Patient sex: M
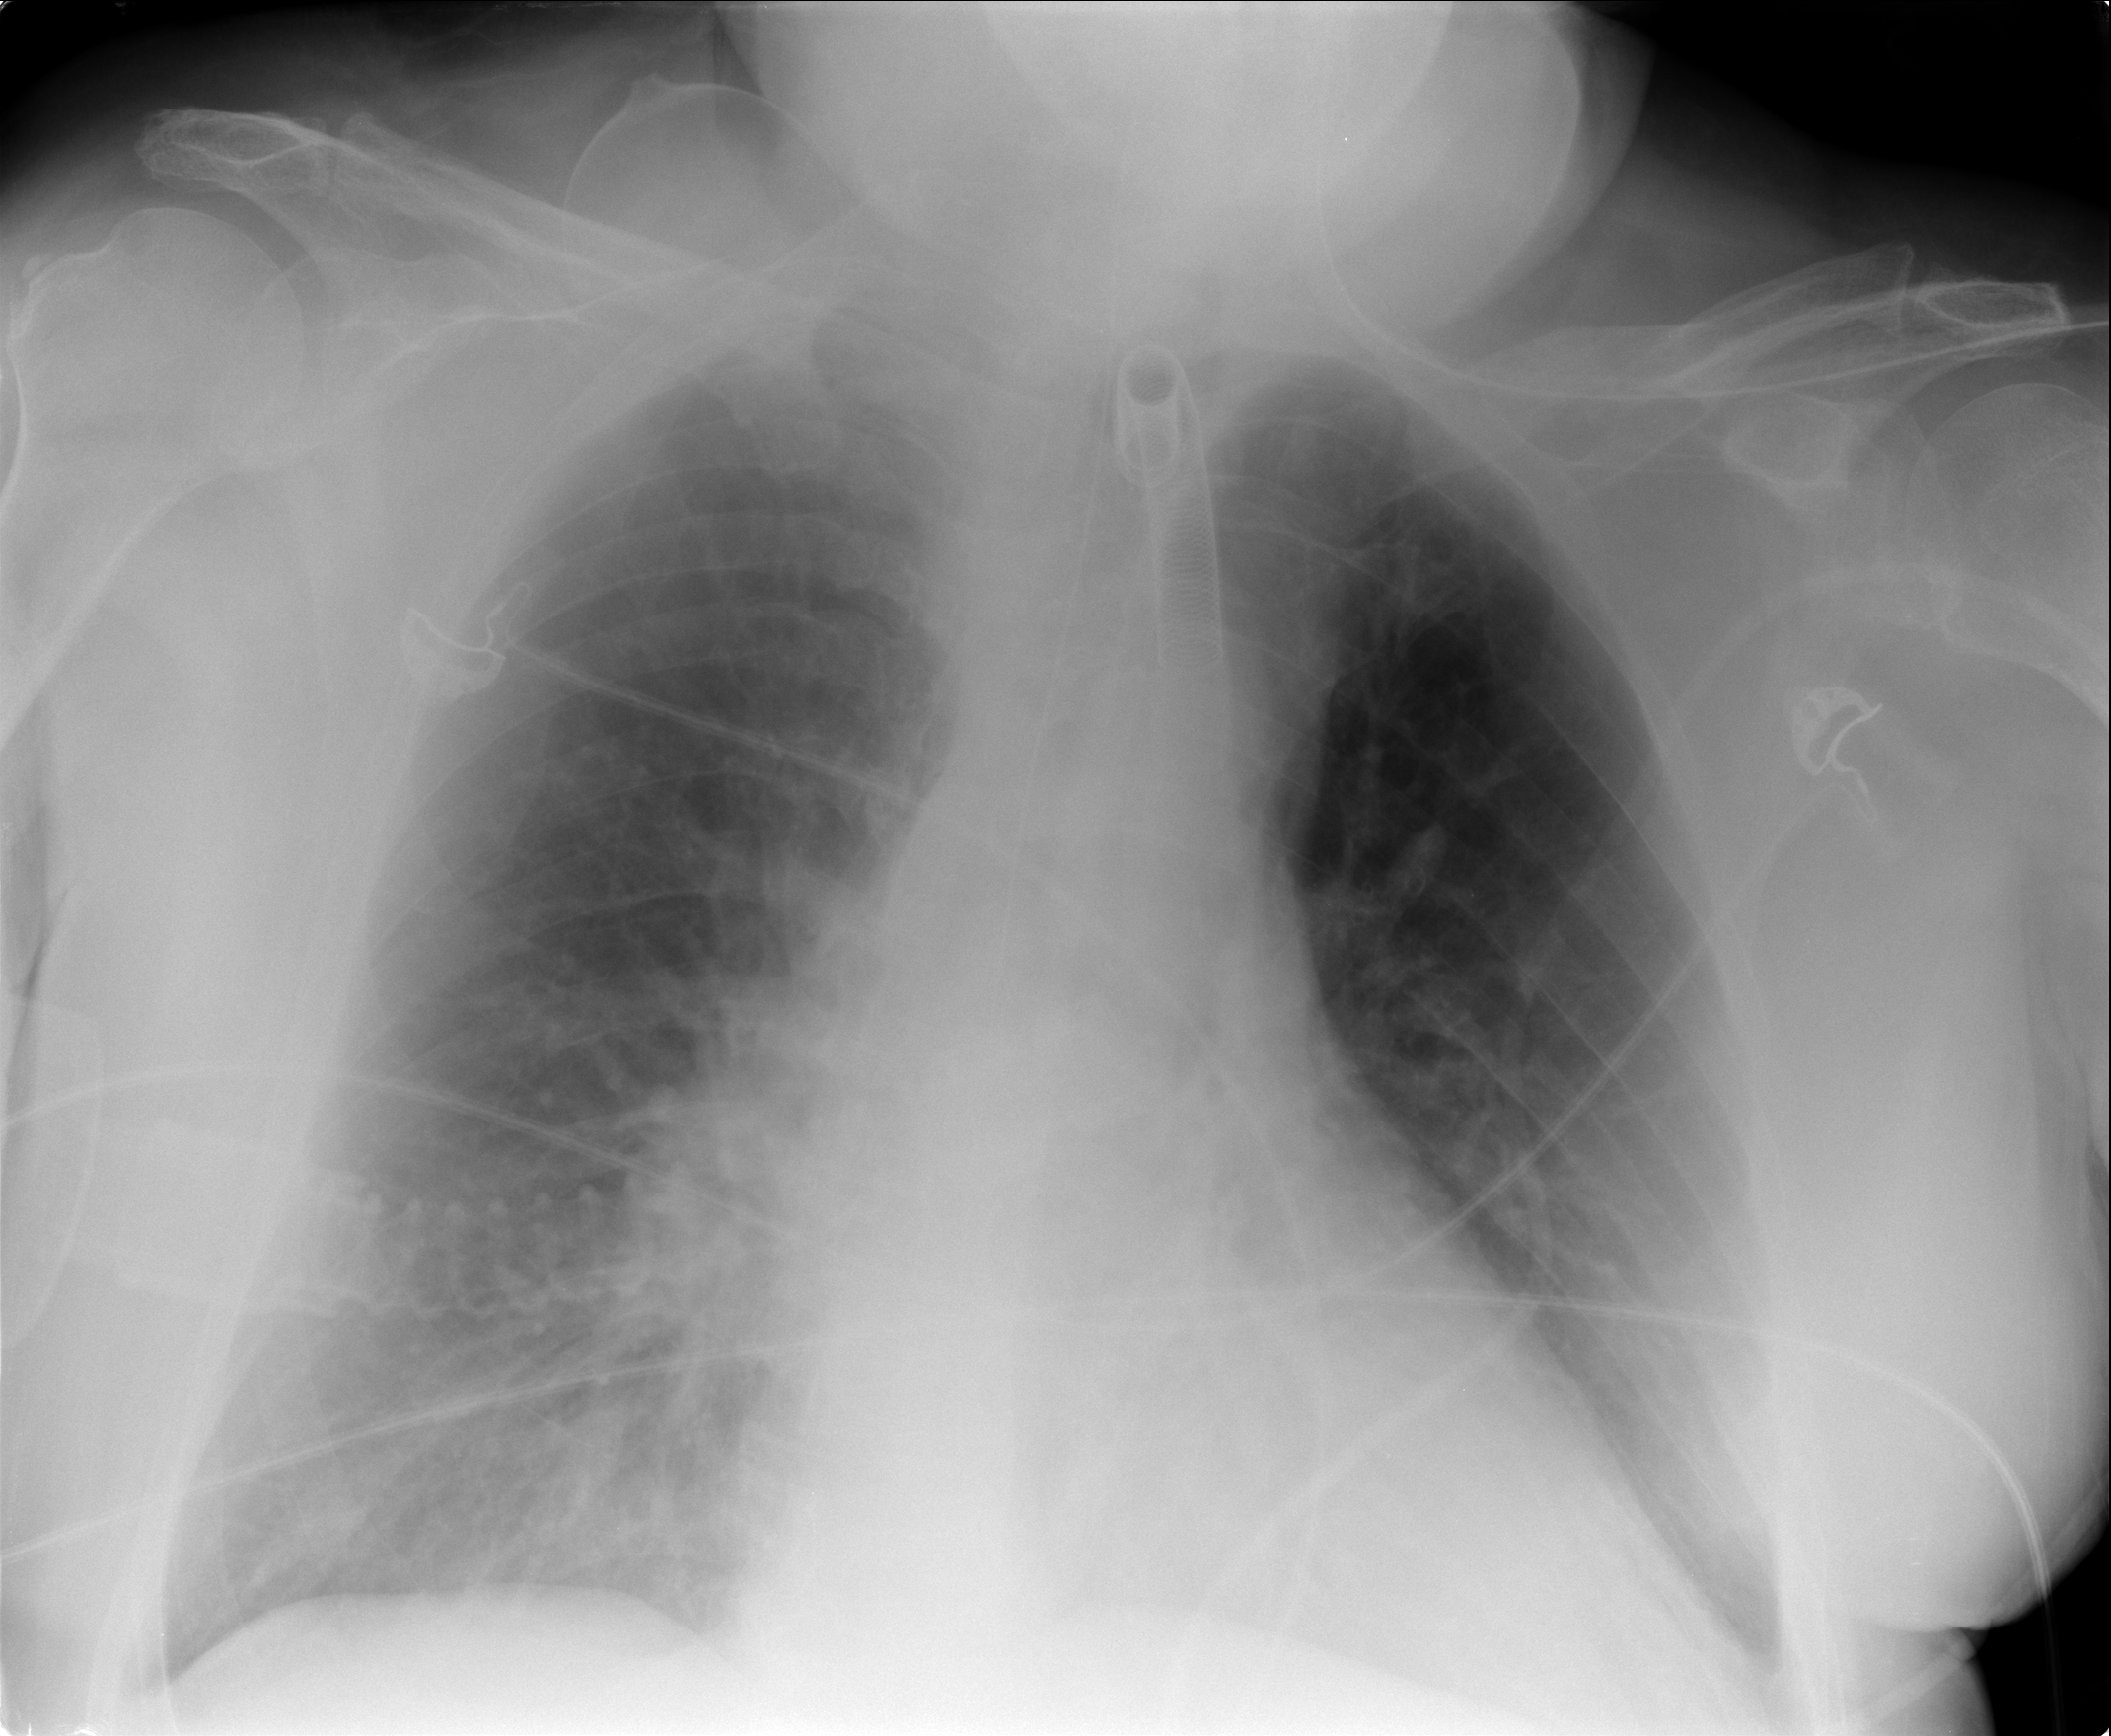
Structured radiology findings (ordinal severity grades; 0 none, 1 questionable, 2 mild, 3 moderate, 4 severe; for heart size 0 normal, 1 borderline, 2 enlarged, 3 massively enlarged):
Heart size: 2
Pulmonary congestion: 0
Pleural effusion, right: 0
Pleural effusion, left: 0
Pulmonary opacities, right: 0
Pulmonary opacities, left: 0
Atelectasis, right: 1
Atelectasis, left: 0